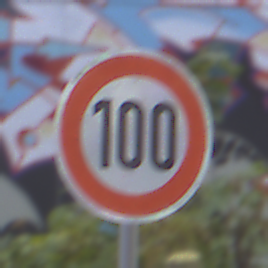
Verkehrszeichen: Geschwindigkeit100
Umgebung: Outdoor, Urban
Tageszeit: MorningAfternoon
Wetter: PartlyCloudy
Licht: Natural
Jahreszeit: NotSpecified
Kontrast: LowContrast